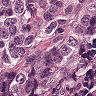
Metastatic tissue present: yes